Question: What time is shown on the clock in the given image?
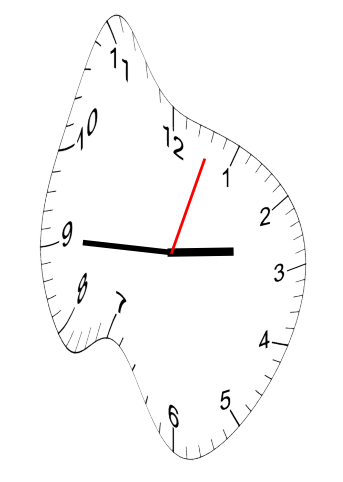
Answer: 02:45:03